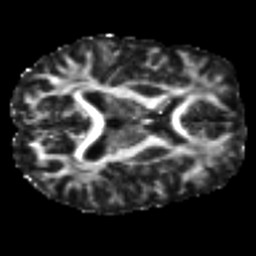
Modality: FA
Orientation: axial
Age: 23
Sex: male
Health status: healthy
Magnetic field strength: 3 T
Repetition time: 8.4 s
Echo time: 0.0926 s